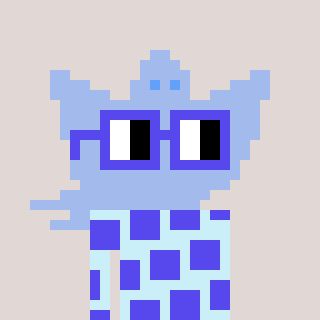
a pixel art character with square blue glasses, a ghost-B-shaped head and a cold-colored body on a warm background